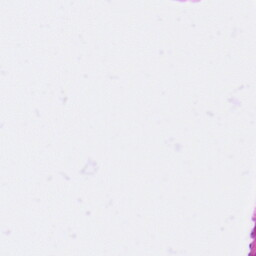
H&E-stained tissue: Pancreatic